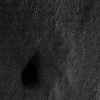
Atmospheric dust classification: not_dusty